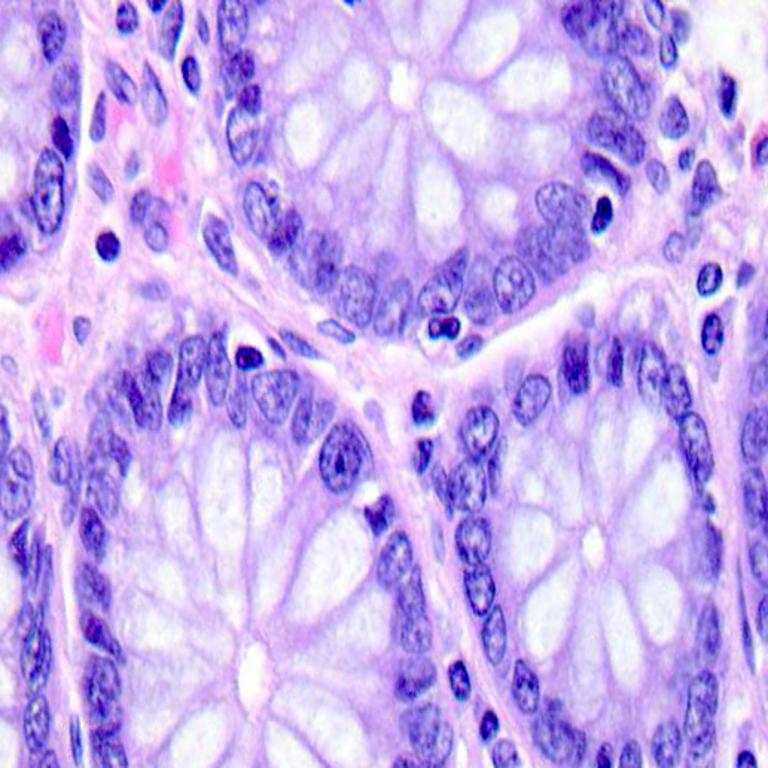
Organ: colon
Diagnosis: benign